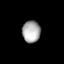
Tissue: lung
Cell type: Epithelial cells
Senescence score: 0.2435
Nuclear area (px): 388
Mean DAPI intensity: 169.549